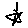
Label: star